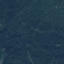
Land use / land cover class: Forest